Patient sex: M
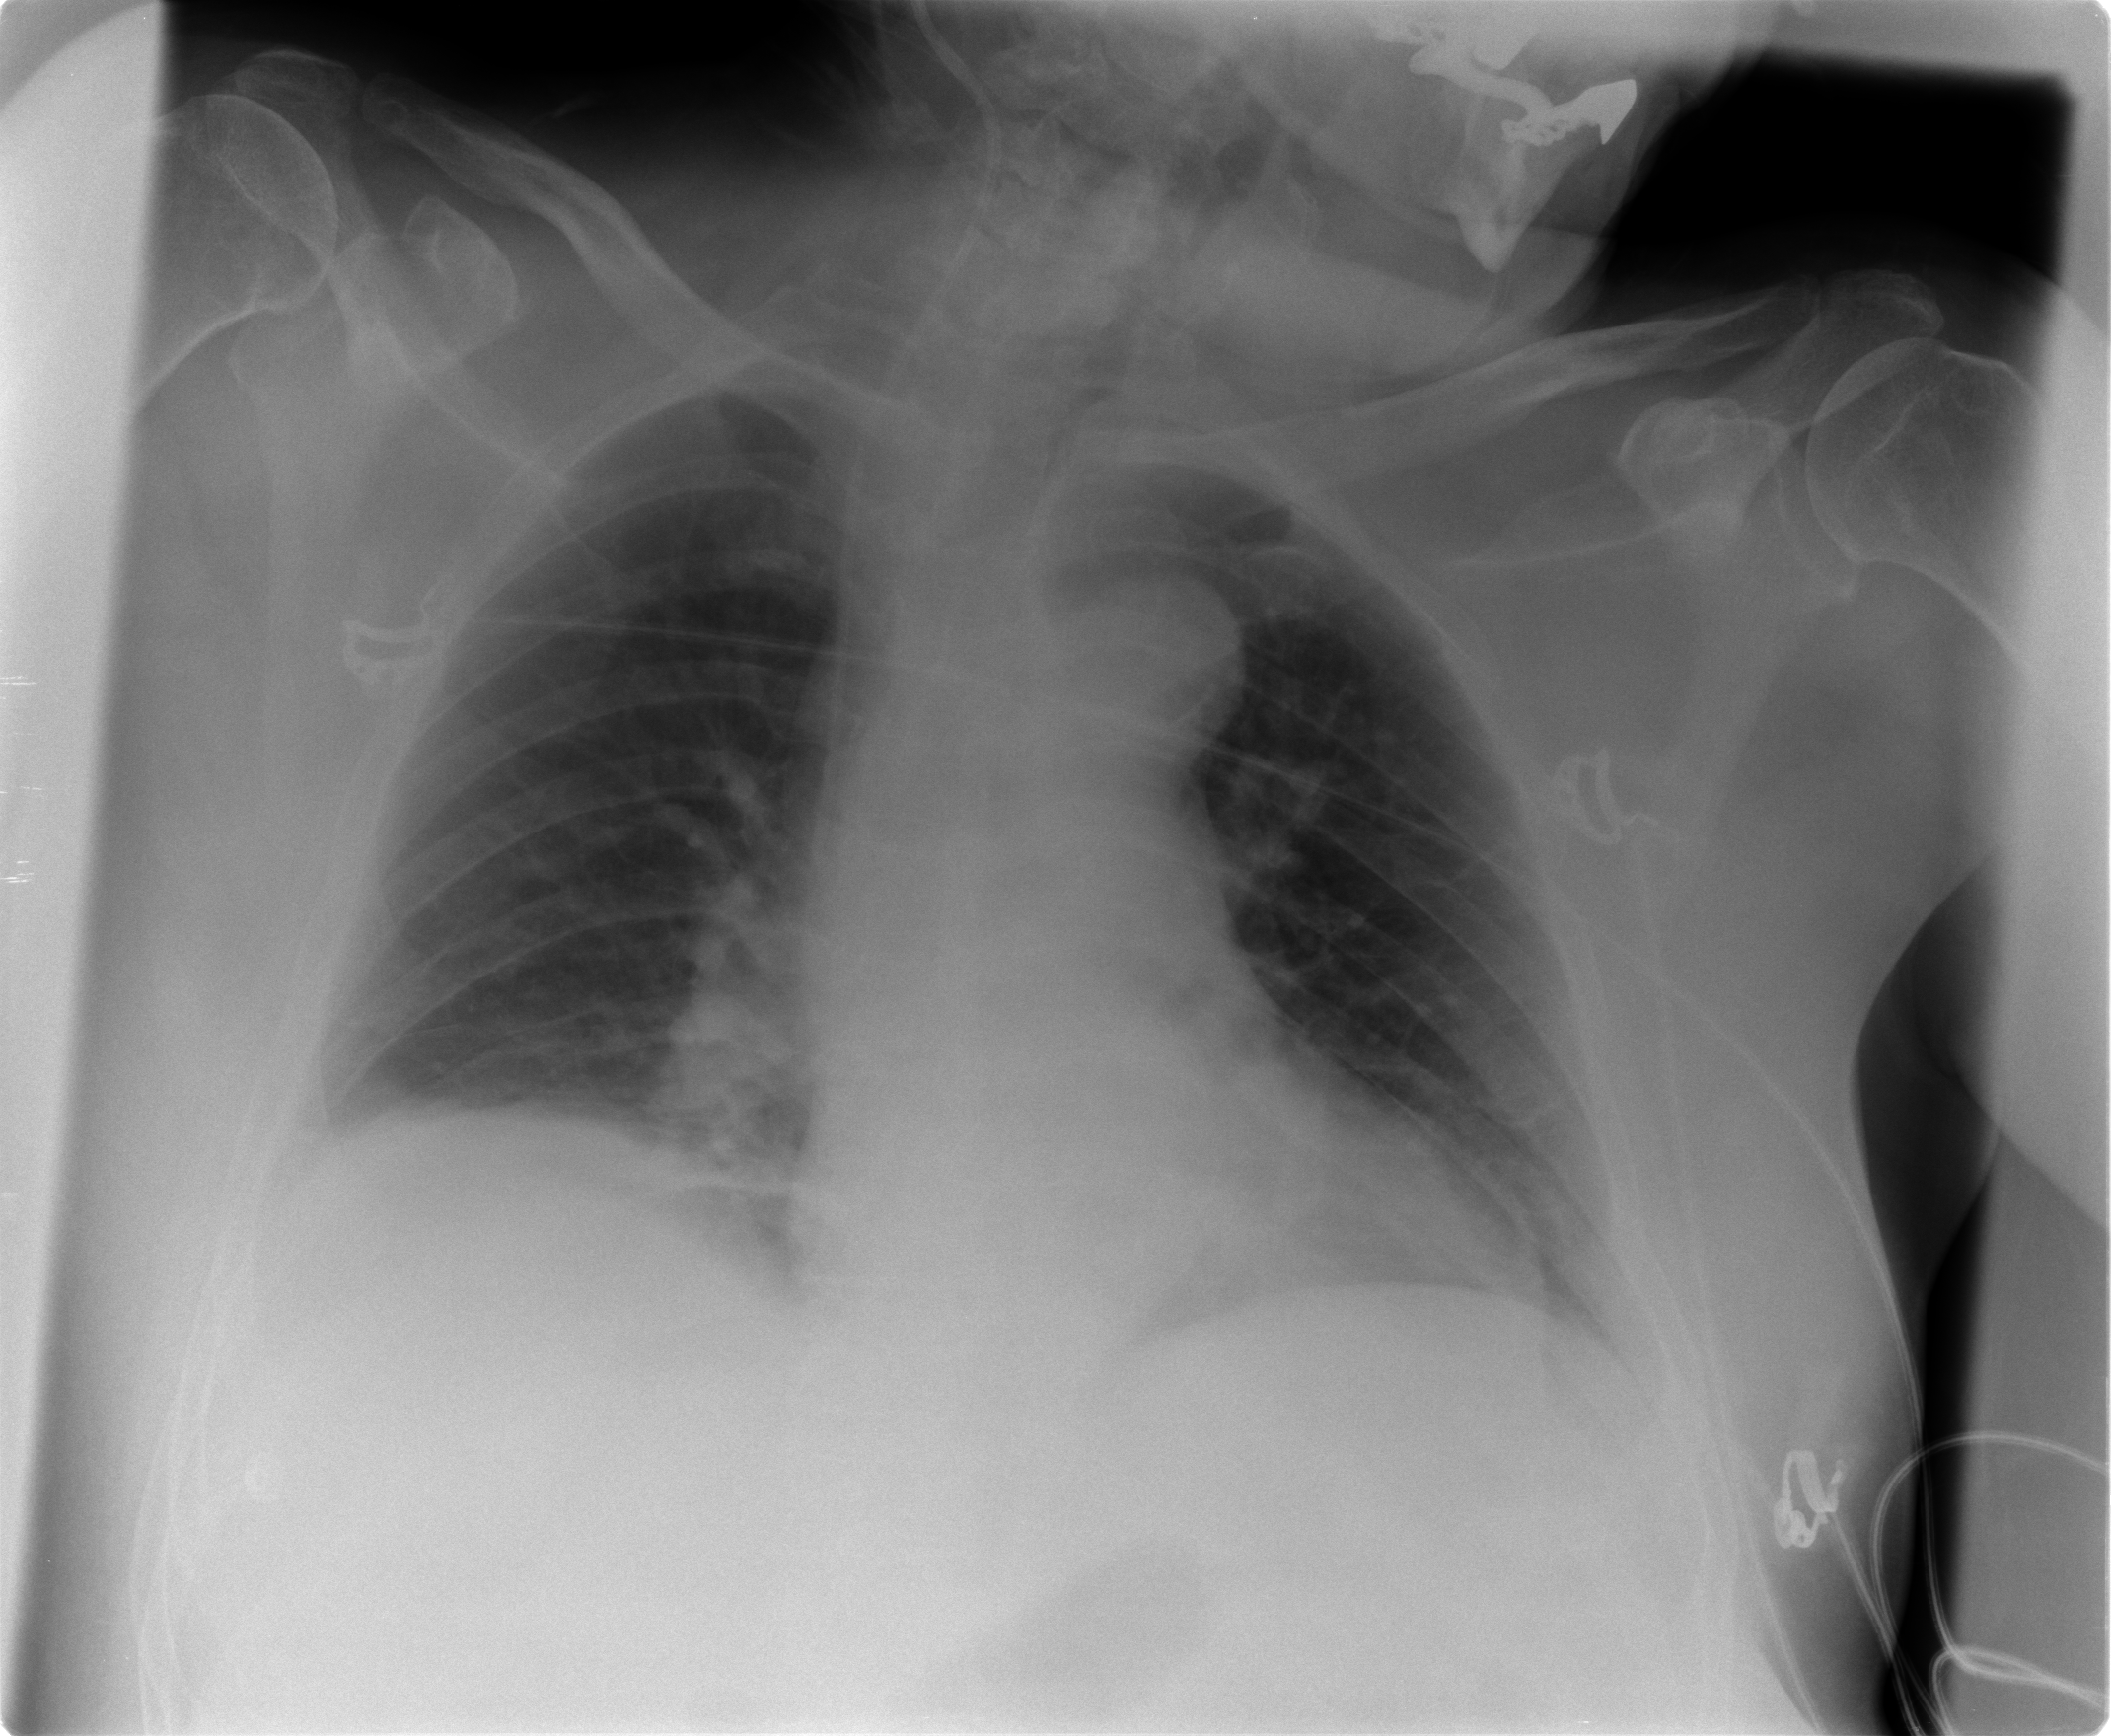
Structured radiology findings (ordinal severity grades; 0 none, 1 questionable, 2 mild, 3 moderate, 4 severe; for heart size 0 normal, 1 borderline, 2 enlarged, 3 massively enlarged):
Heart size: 0
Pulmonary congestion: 0
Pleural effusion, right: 2
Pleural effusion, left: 2
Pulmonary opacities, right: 0
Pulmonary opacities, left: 0
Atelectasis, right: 2
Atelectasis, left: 0